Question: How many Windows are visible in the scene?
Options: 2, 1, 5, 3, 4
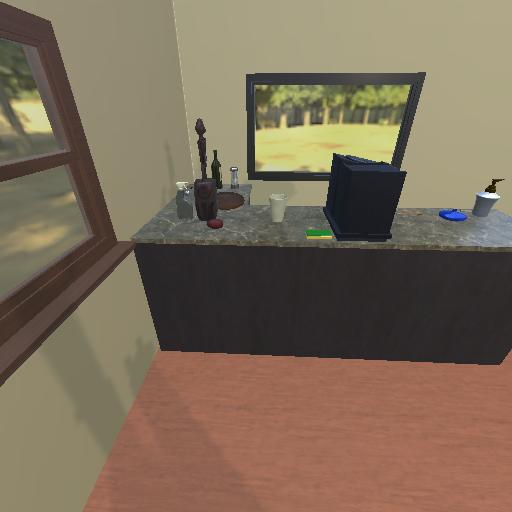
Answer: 2